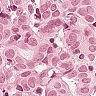
Metastatic tissue present: yes